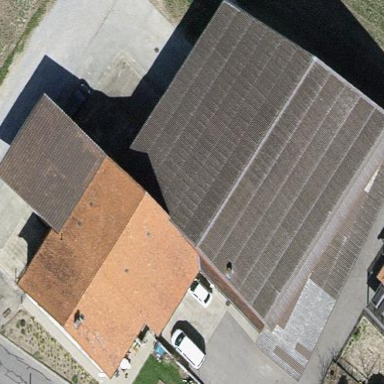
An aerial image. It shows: Farm building.